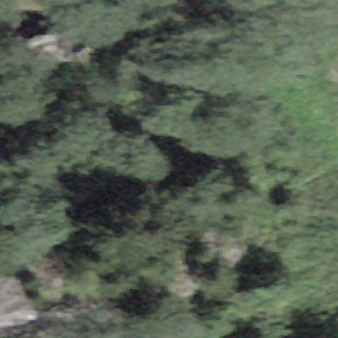
Label: bouldering_area